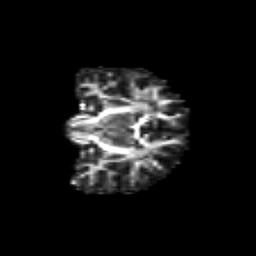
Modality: FA
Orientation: coronal
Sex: male
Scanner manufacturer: siemens
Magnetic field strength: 3 T
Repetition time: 5 s
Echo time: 0.071 s